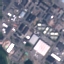
Land use / land cover: Industrial